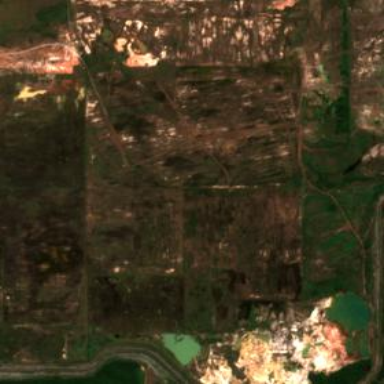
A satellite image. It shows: Quarry area.